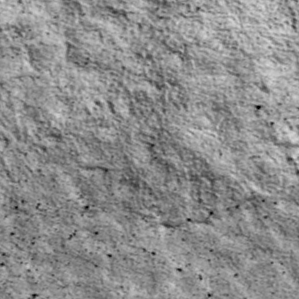
Label: non_frost